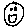
Label: smiley face